Aerial crown-view tile of a tropical tree (Barro Colorado Island, Panama), acquired 20250124:
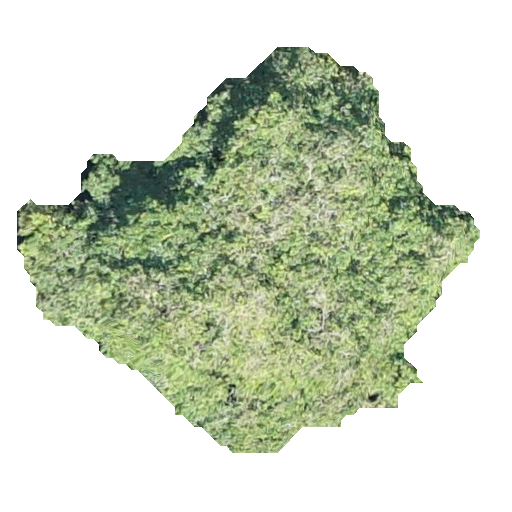
Species: Guapira myrtiflora
GBIF accepted scientific name: Guapira myrtiflora
Crown area: 171.997 m²